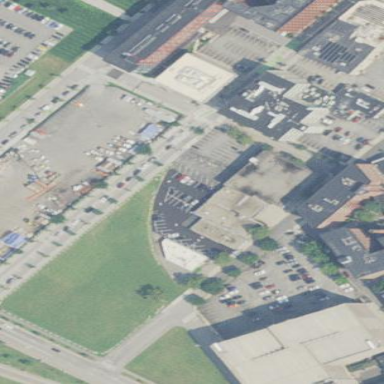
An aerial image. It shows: Office building.